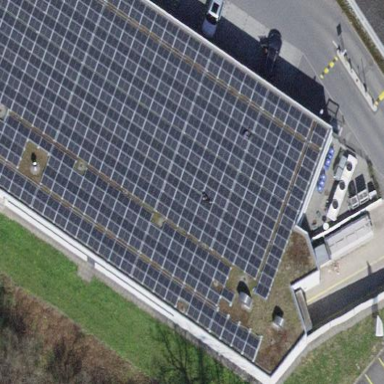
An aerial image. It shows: Solar power generator.